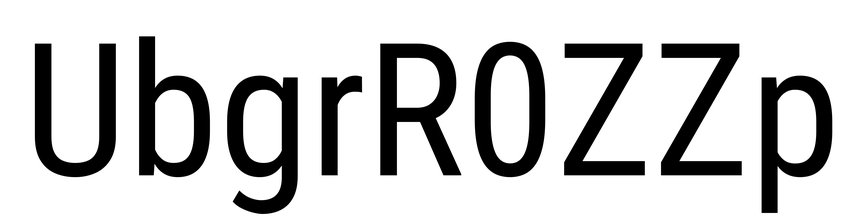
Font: Roboto_Condensed_Regular